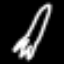
Label: fork